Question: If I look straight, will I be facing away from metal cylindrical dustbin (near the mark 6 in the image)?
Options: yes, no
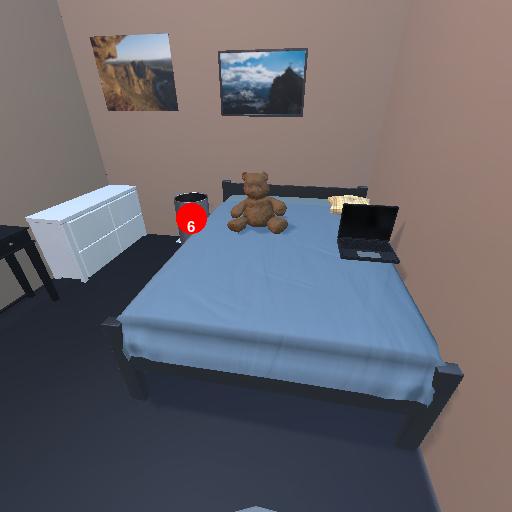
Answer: yes